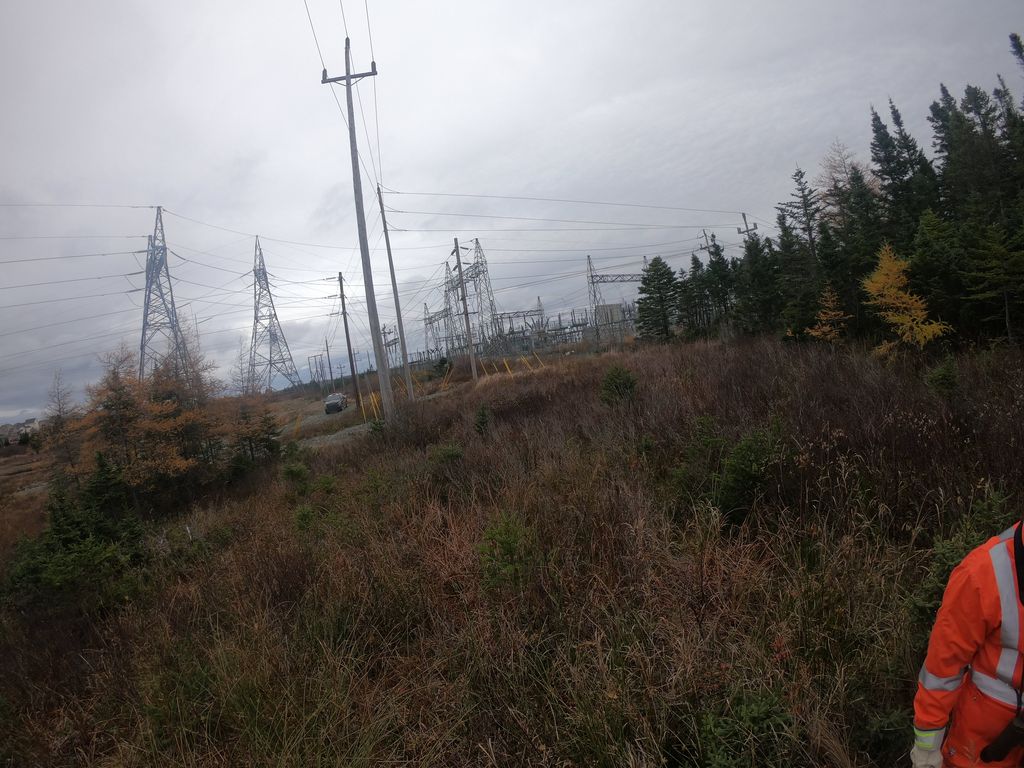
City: st_johns